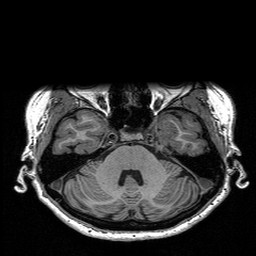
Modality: T1w
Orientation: coronal
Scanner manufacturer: siemens
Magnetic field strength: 3 T